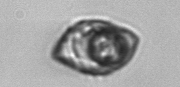
Label: Gyrodinium